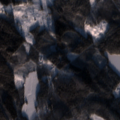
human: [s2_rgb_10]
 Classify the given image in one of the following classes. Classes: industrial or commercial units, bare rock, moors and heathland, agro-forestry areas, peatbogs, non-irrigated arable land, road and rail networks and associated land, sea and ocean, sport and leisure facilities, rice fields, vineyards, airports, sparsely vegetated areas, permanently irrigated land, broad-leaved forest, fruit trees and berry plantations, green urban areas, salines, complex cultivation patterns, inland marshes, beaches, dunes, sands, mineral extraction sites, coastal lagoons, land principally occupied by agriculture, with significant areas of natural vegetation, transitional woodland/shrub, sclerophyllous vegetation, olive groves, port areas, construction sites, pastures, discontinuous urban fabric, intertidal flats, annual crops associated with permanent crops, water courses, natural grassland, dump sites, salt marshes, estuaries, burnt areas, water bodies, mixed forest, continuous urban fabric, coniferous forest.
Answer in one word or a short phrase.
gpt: land principally occupied by agriculture, with significant areas of natural vegetation, broad-leaved forest, coniferous forest, mixed forest